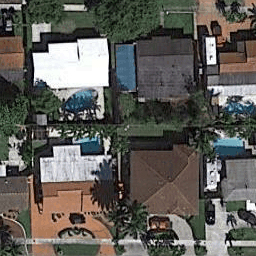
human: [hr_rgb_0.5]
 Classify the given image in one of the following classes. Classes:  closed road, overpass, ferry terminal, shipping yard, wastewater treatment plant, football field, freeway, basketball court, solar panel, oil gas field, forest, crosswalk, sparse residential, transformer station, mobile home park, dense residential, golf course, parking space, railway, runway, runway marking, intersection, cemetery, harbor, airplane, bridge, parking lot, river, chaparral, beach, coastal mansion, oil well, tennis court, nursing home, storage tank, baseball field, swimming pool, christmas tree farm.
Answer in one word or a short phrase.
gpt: dense residential